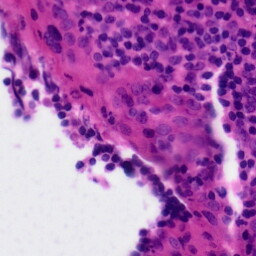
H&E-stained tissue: Tonsil